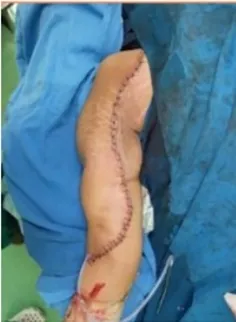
Mess Application. Wound Closure. . Post-operative radiograph was taken and showed (Fig. 10).
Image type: medical_photograph (other_medical_photograph)